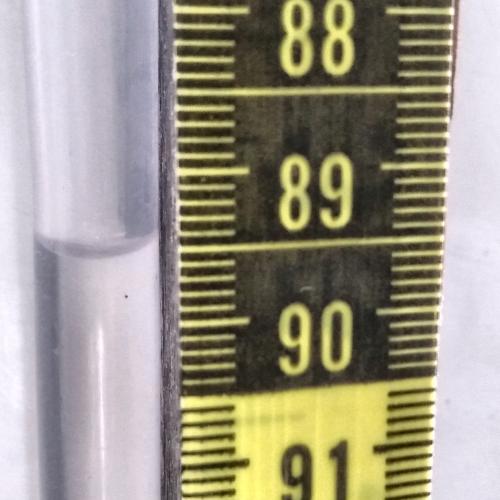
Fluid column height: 89.5 cm